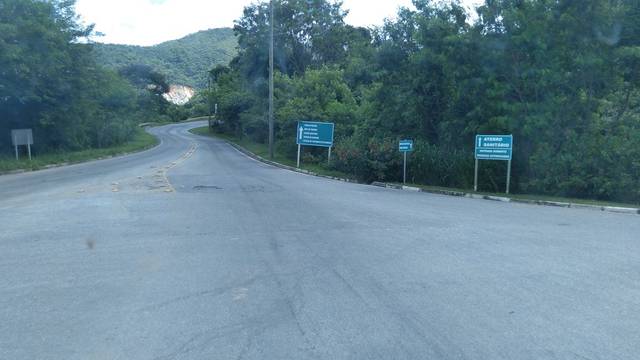
Region: Brazil
Coordinates: -19.862, -43.852